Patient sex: F
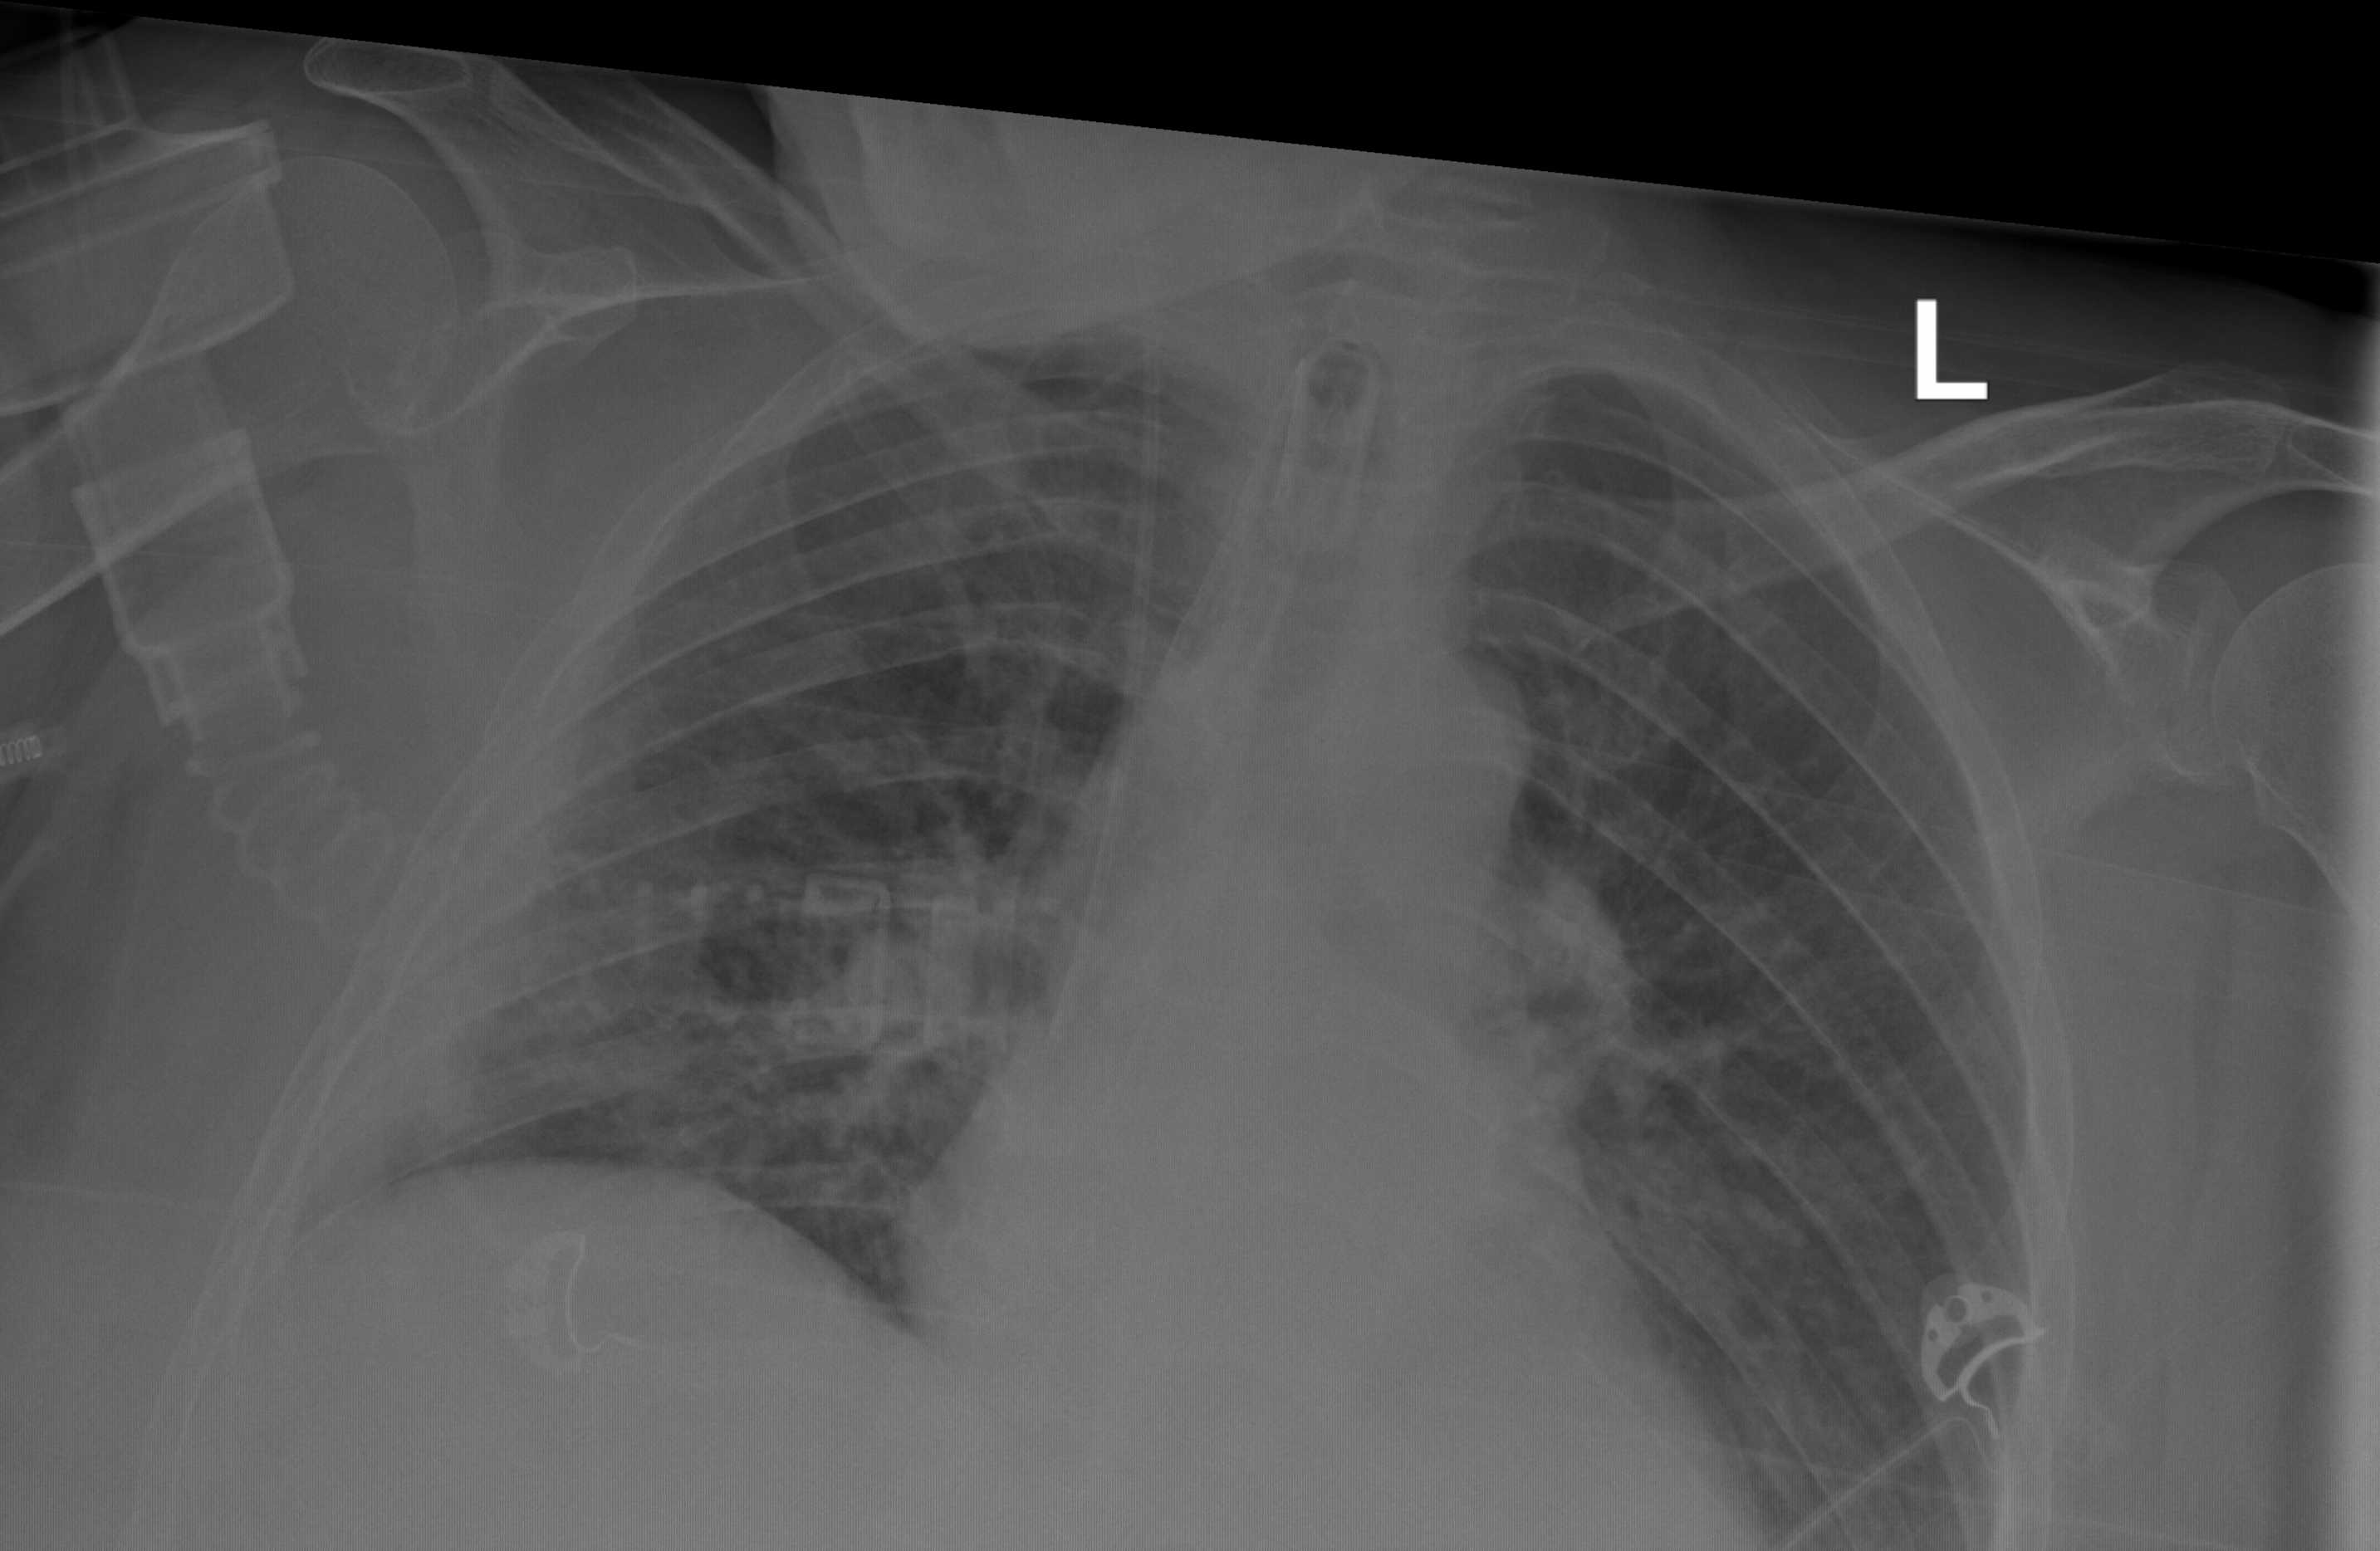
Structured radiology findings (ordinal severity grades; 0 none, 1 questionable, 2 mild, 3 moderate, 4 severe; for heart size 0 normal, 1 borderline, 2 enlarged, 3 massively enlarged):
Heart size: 2
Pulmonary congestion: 2
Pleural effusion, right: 2
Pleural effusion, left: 0
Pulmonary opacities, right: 2
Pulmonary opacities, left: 0
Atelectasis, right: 3
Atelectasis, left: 0